Field crop: maize
Growth stage: 1
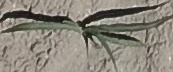
Species: sorghum